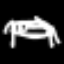
Label: bed